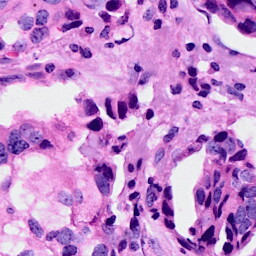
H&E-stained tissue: Breast